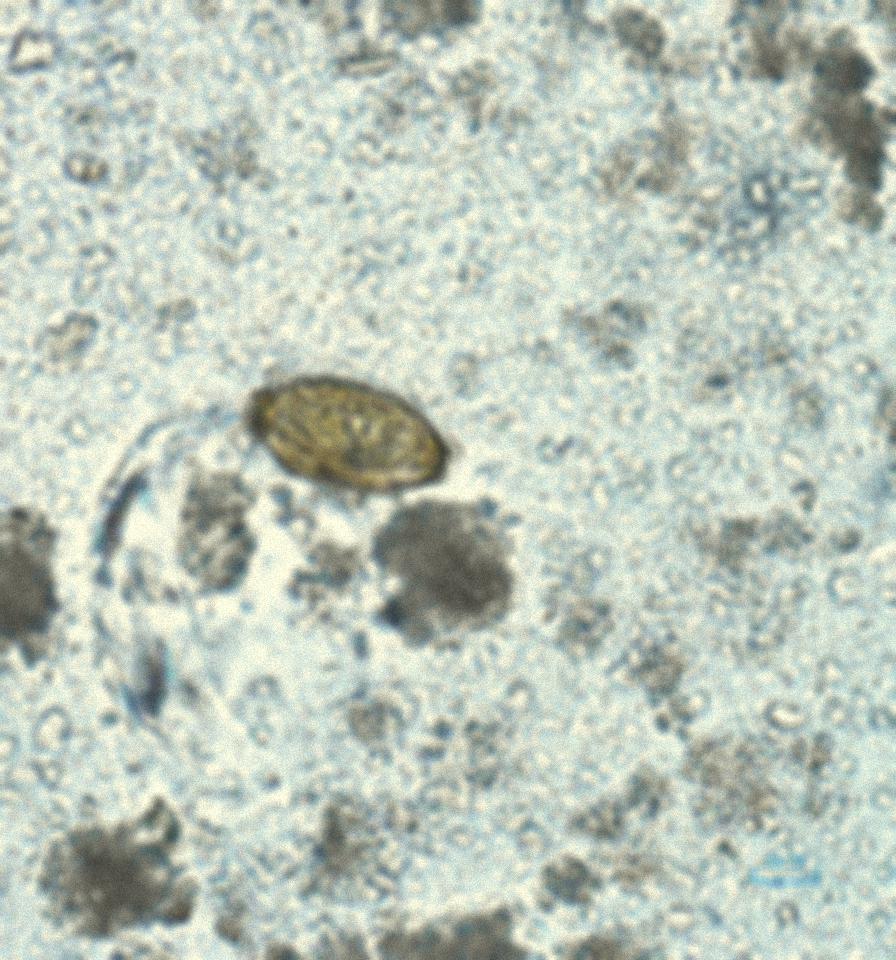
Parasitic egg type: Trichuris trichiura